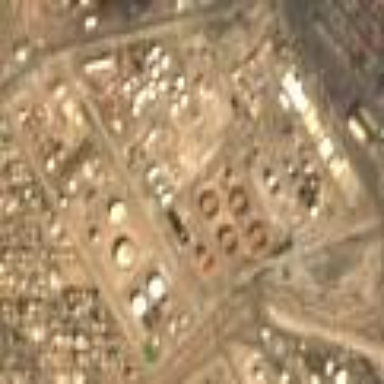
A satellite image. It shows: Industrial area with refinery.